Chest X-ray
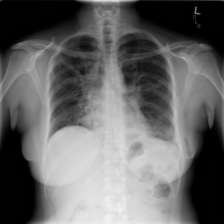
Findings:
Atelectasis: negative
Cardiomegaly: negative
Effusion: negative
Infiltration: negative
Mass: negative
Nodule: negative
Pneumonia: negative
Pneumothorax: negative
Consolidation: negative
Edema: negative
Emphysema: positive
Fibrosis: negative
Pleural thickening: negative
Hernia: negative